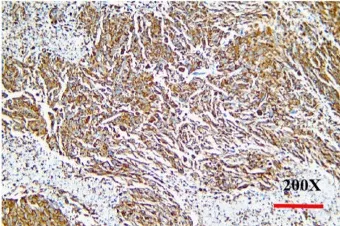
Histopathology and immunohistochemistry (IHC) of PSC. (C), IHC Vimentin(+++), original magnification x200.
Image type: pathology (immunostaining)